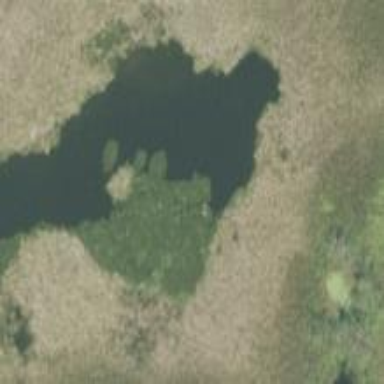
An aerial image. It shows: Marsh wetland.